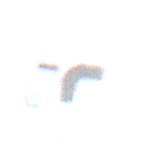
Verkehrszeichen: VerlaufVorfahrtsstrasse9
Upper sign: Vorfahrtsstrasse
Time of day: MorningAfternoon
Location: Outdoor (Suburban)
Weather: PartlyCloudy
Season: NotSpecified
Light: Natural